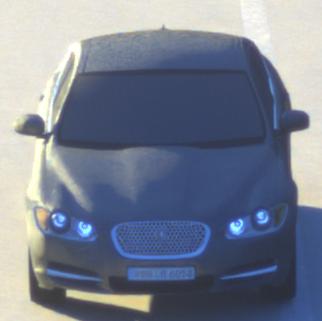
Make: Jaguar
Model: XF 3.0 V6
Detailed model: XF (X250) Limousine
Model produced from: 2010/02
Model produced until: 2010/10
Doors: 4
Color: gray
Road condition: dry road
Daytime: sunrise or sunset
Contrast: medium contrast